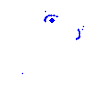
Particle: pion